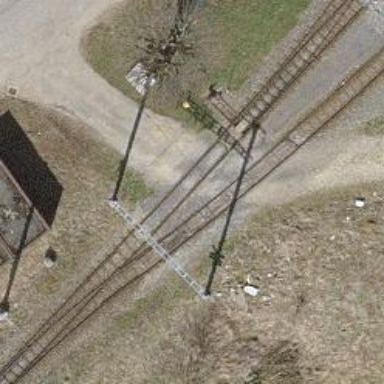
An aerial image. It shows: Railway level crossing.